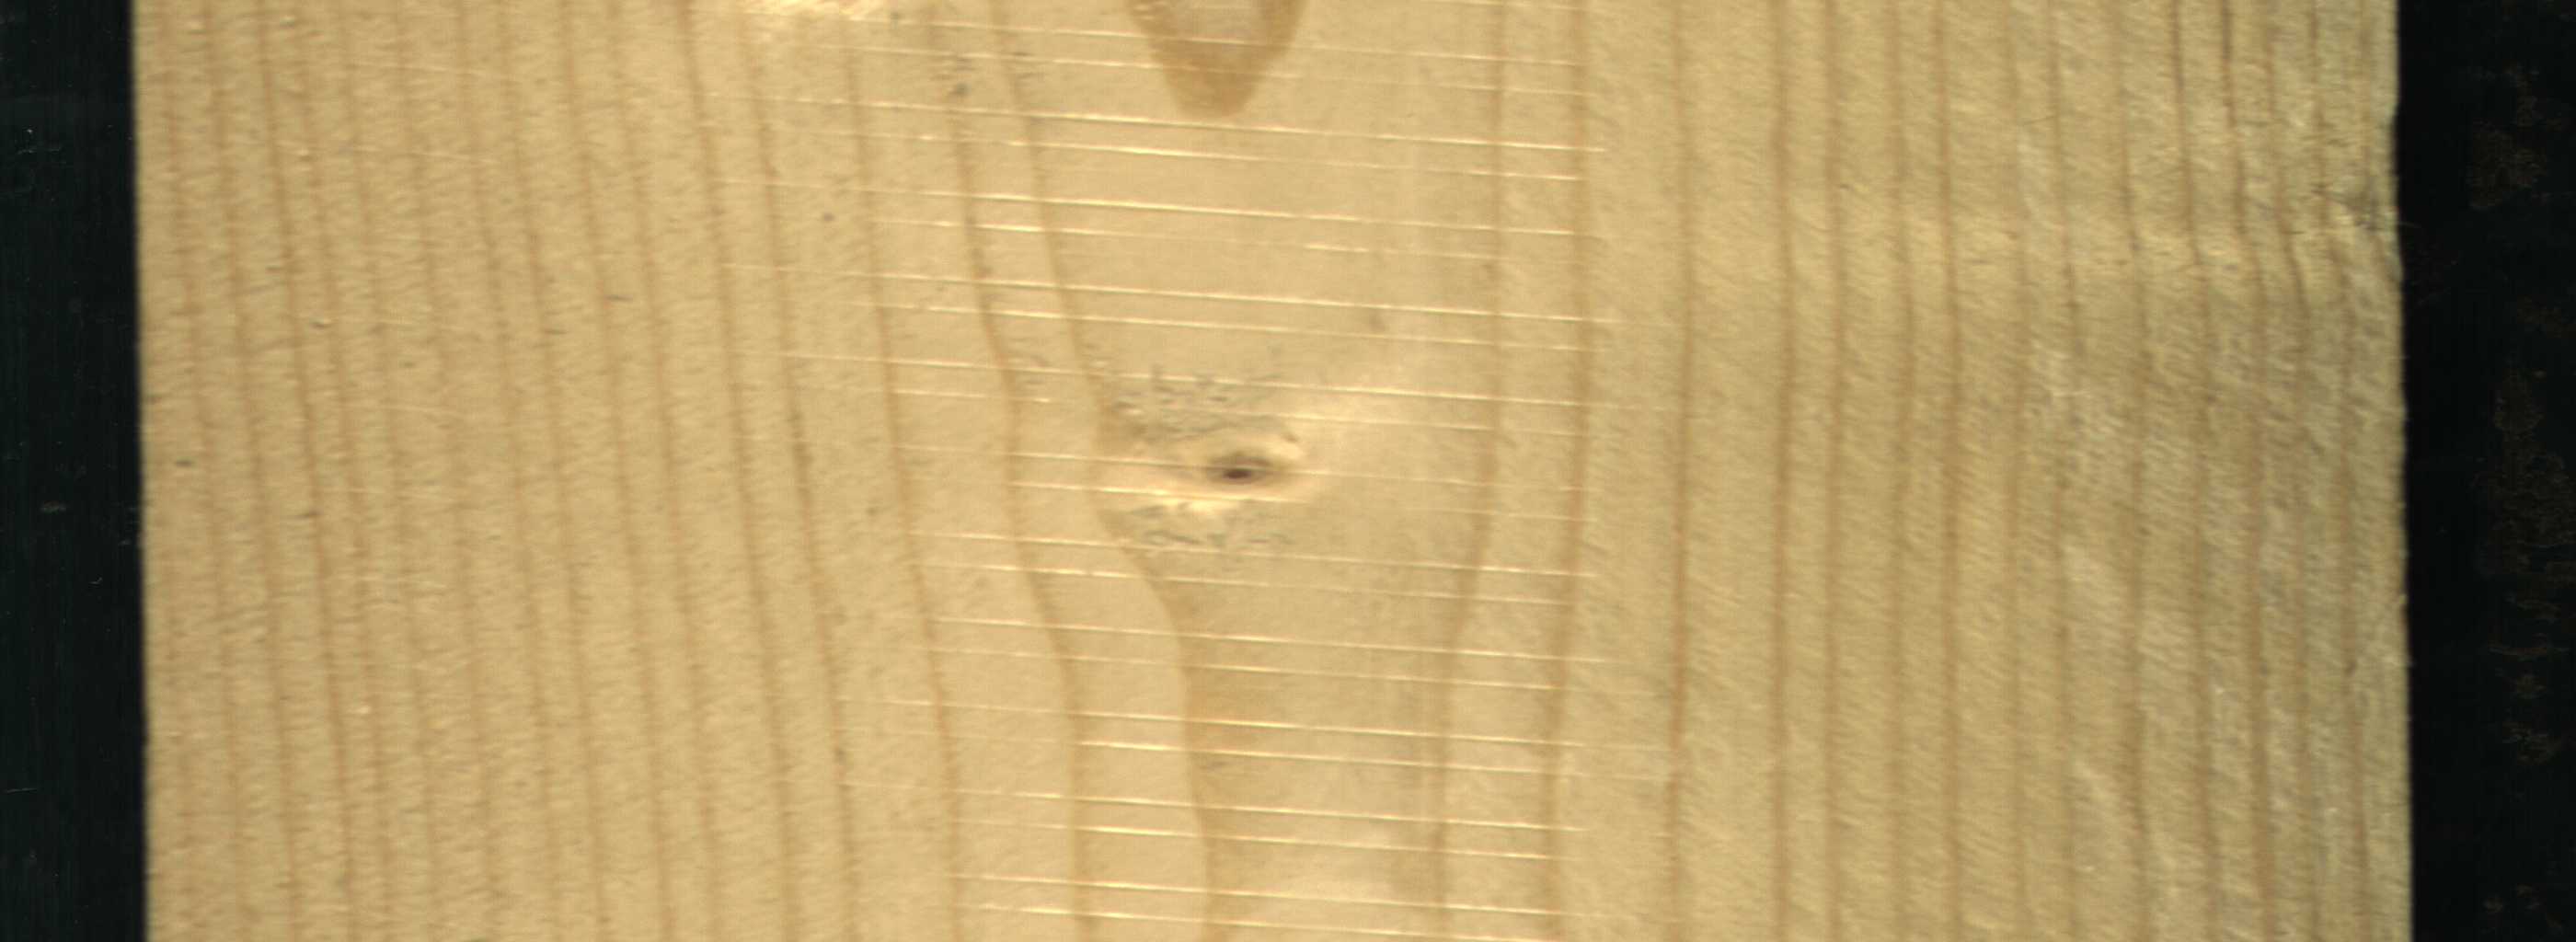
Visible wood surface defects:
Live_Knot